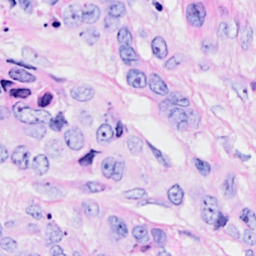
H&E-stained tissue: Breast